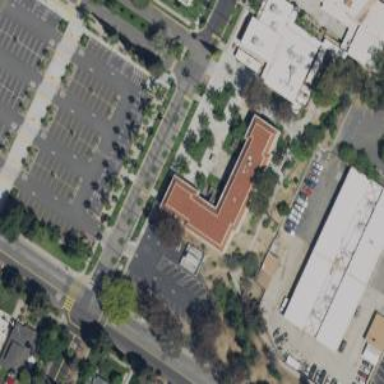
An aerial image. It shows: College building.